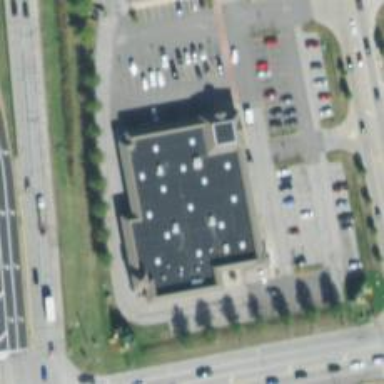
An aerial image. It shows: Pharmacy providing healthcare services.